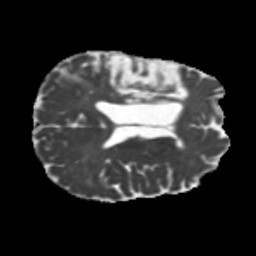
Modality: MD
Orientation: axial
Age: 61
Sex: male
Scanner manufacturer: siemens
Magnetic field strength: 3 T
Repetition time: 5.25 s
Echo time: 0.08 s